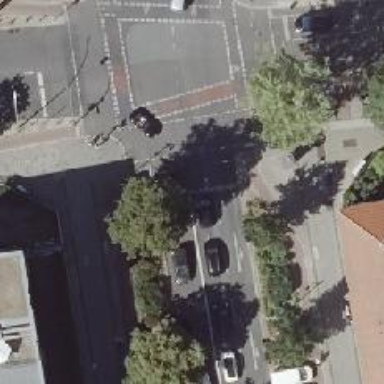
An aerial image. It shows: Asphalt road with separate sidewalk and cycle track. The road is primary highway.